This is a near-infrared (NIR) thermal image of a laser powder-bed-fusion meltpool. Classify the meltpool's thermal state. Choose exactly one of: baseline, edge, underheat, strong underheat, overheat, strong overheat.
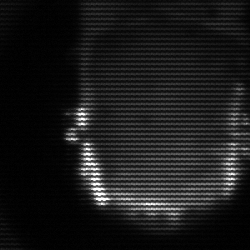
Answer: baseline